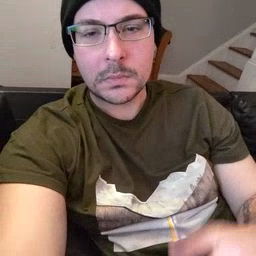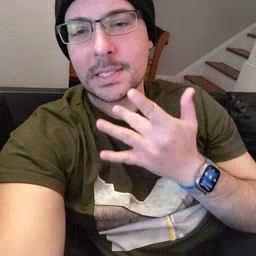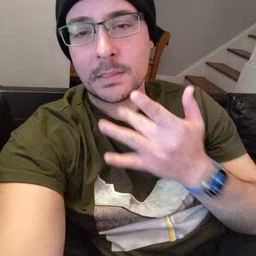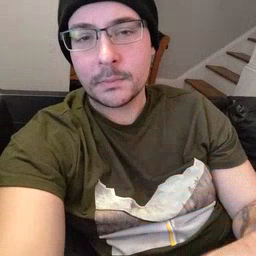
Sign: taste